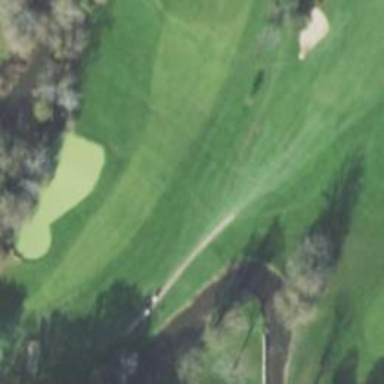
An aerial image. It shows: Path for both road and golf.